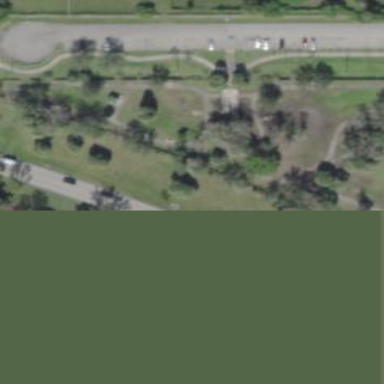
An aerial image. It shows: Fenced dog park for leisure activities on land.